Question: The following HTML:
'''
<!DOCTYPE html>
<style>
span,textarea,div {
border: 1px solid black;
max-width: 300px;
height: 20px;
}
</style>
<div></div><br>
<textarea></textarea><br>
<input type=text><br>
'''
Renders the following in Chrome and FF.

Why isn't the '<textarea>' and the '<input>' as wide as the '<div>'?
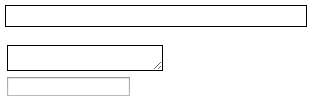
Answer: Most browsers respect 'max-width', but 'INPUT' and 'TEXTAREA' elements typically have a width set by default in the user agent CSS. You can add this CSS for a consistent rendering:
'''
input,textarea{width:100%;display:block}
'''